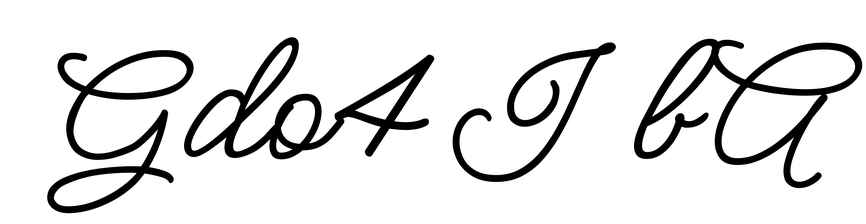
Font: MeowScript-Regular